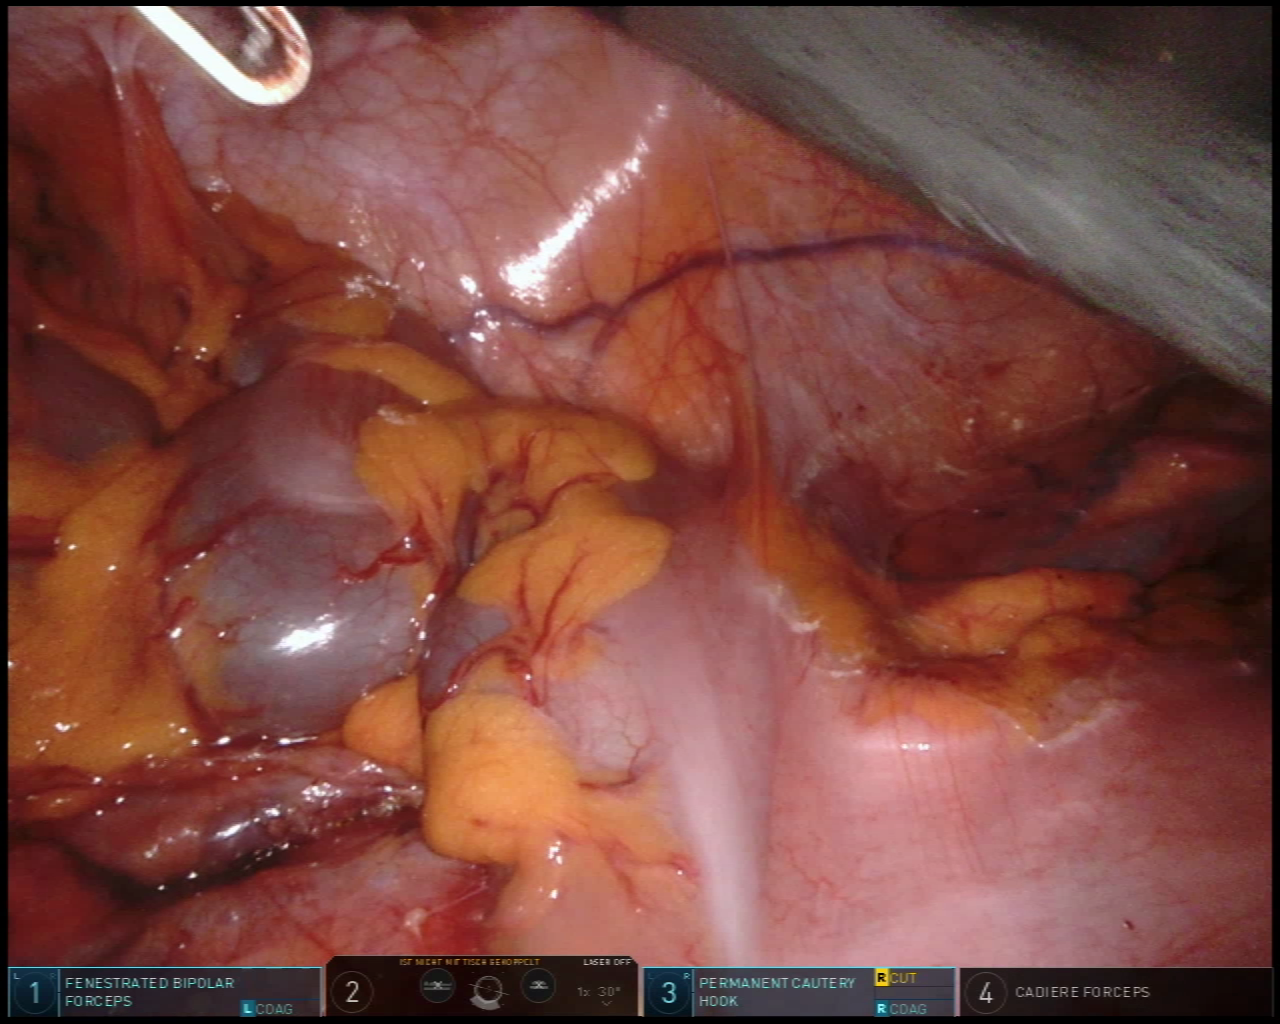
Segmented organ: colon
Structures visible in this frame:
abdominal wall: no
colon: yes
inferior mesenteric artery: no
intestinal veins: yes
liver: no
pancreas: no
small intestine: no
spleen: no
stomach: no
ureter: no
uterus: no
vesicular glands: no